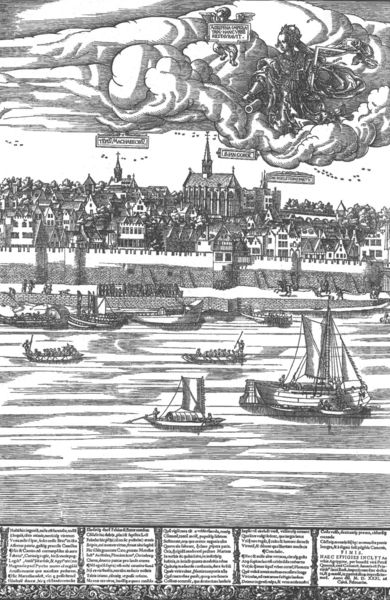
Titel: Colonia, O Felix Agrippina Nobilis Romanorum Colonia
Künstler: Anton Woensam von Worms
Institution: Köln, Stadtmuseum
Schlagwörter: gott, himmel, wasser, weiß, wolken, fluss, stadt, frau, grau, schwarz, wolke, häuser, kirche, figur, boot, boote, turm, schiff, schiffe, schrift, segel, segelboot, ansicht, vedute, fischer, mauer, segelboote, stadtansicht, türme, druck, schwarz weiß, radierung, stich, text, göttin, mittelalter, stadtmauer, ruderboote, stadtbild, spurachbänder, -luft